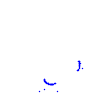
Particle: proton